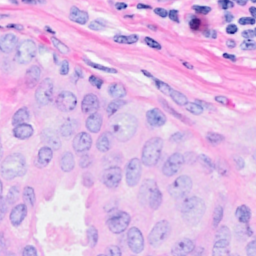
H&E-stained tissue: Breast